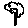
Label: tree